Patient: sex F, age 36
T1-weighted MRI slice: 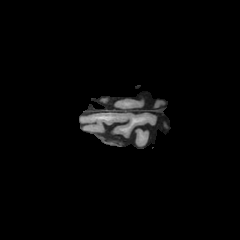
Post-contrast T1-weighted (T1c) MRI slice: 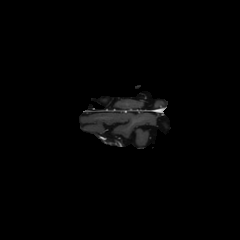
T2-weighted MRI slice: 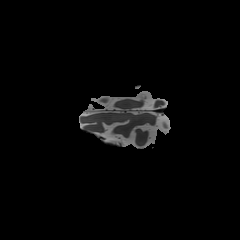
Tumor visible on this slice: no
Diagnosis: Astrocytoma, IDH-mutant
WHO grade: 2